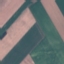
Land use / land cover class: AnnualCrop